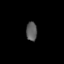
Tissue: lung
Cell type: Others
Senescence score: 0.1973
Nuclear area (px): 200
Mean DAPI intensity: 93.61